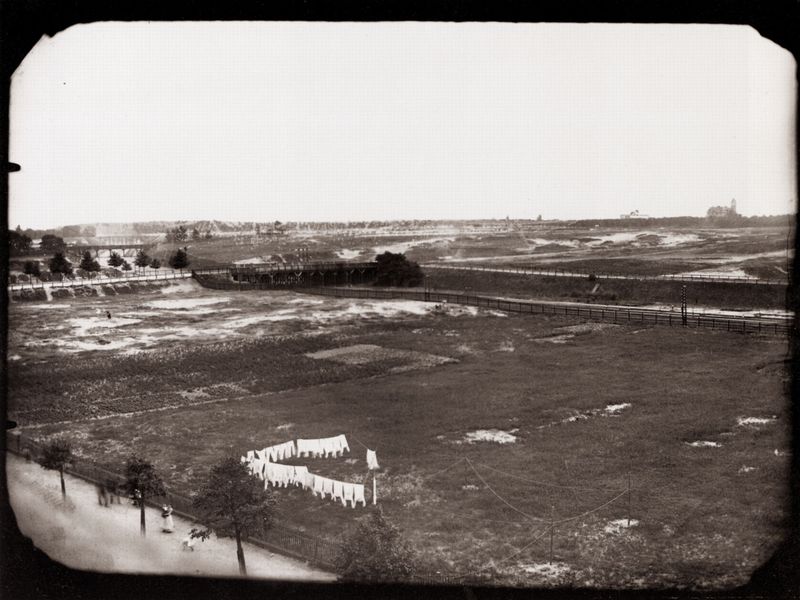
Titel: Blick aus dem Fenster der Charlottenburger Wohnung nach Südwesten
Künstler: Heinrich Zille
Schlagwörter: baum, dunkel, himmel, laub, weiß, bäume, fluss, landschaft, menschen, wäsche, frankreich, frau, grau, hell, paris, schwarz, strasse, ausblick, gras, schnee, weg, wiese, zaun, leinen, rahmen, bild, ebene, erde, feld, felder, ferne, horizont, häuser, kalt, nass, wind, brücke, flach, kirche, wiesen, kind, mutter, personen, garten, deutschland, aussicht, ecke, ansicht, trocknen, wäscheleine, wäscheleinen, leine, hemden, russland, fläche, zug, allee, winter, zäune, sepia, vogelperspektive, damm, foto, fotografie, photographie, regen, pfützen, berlin, münchen, schwarz-weiß, kleinkind, photo, ecken, sicht, eisenbahn, überflutung, spaziergänger, armut, aufnahme, fot, historisch, lager, nässe, wies, brüce, dia, frau mit kind, camp, wieso, asphaltweg, bebauungsfläche, ebne, rame, zain, 1900, grünflache, wäshce, figur